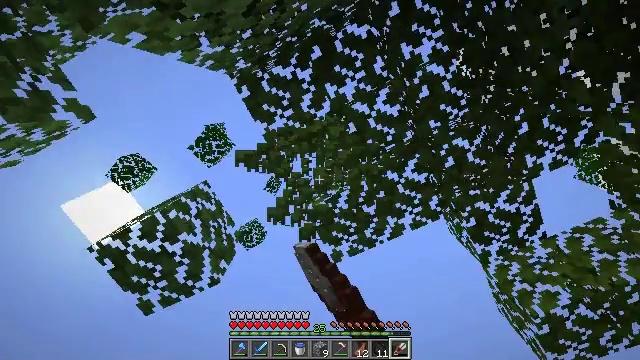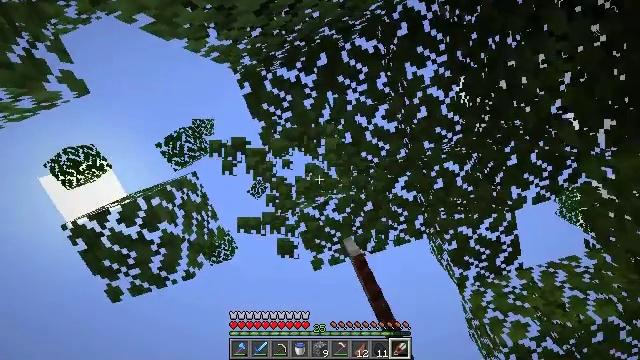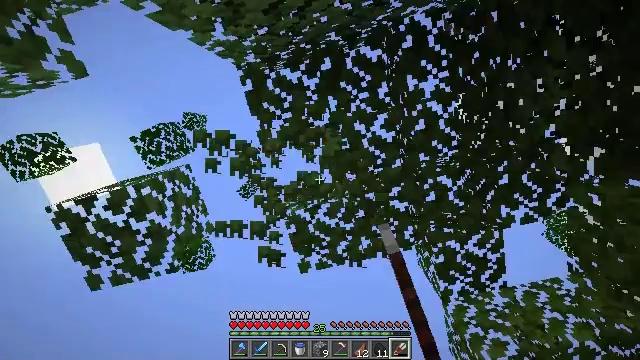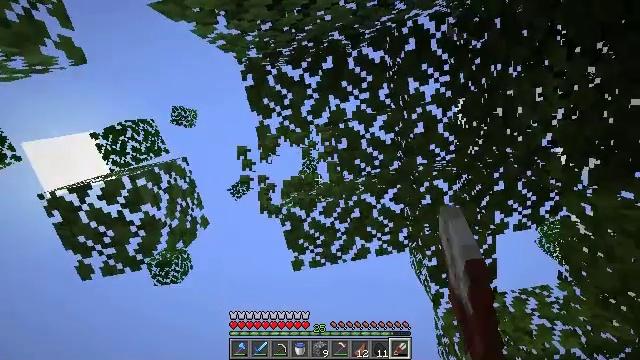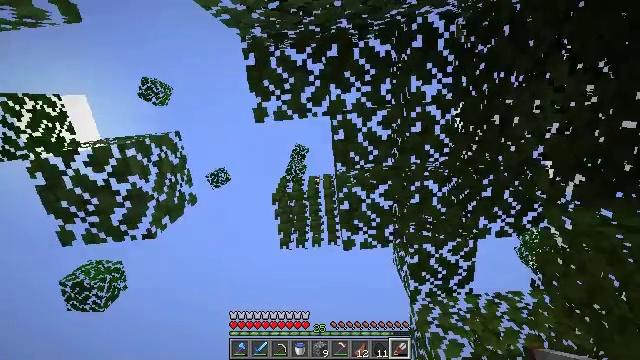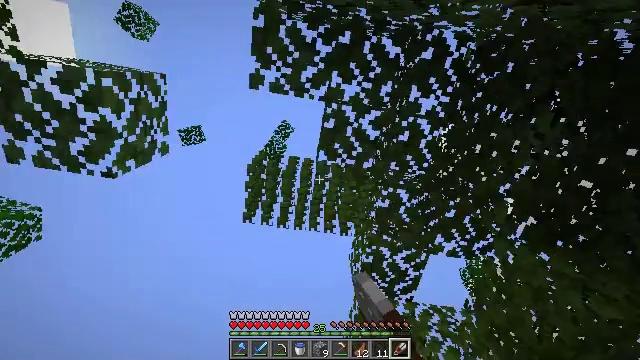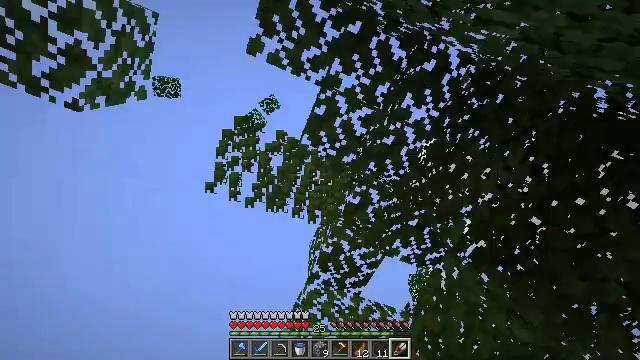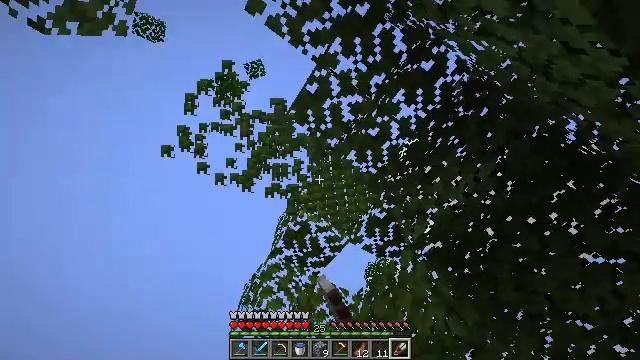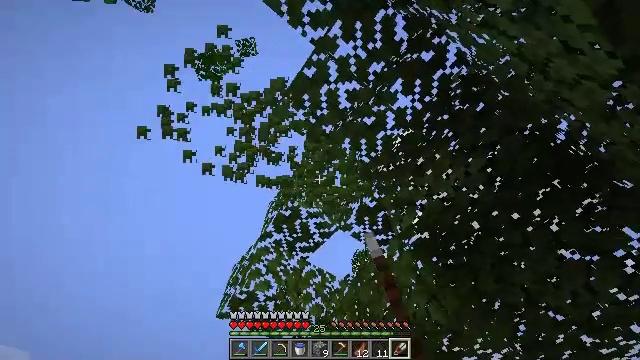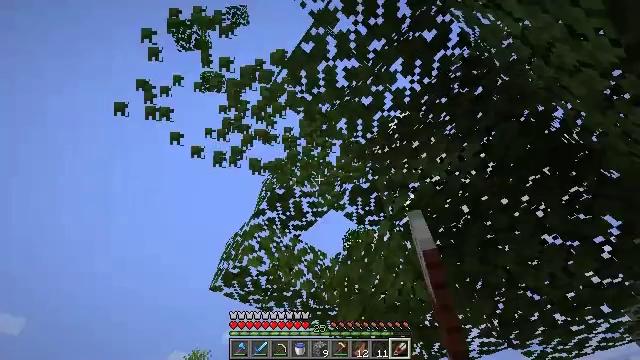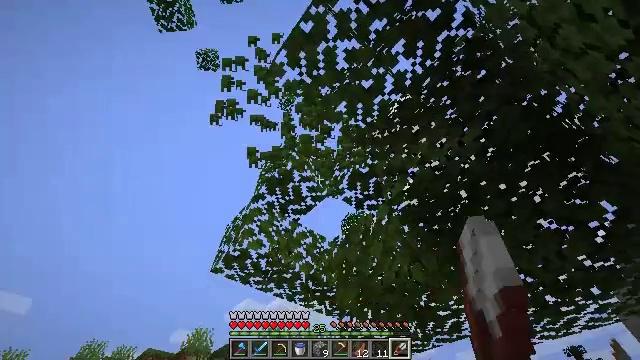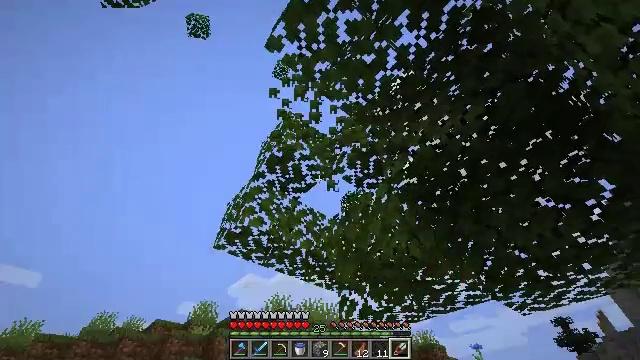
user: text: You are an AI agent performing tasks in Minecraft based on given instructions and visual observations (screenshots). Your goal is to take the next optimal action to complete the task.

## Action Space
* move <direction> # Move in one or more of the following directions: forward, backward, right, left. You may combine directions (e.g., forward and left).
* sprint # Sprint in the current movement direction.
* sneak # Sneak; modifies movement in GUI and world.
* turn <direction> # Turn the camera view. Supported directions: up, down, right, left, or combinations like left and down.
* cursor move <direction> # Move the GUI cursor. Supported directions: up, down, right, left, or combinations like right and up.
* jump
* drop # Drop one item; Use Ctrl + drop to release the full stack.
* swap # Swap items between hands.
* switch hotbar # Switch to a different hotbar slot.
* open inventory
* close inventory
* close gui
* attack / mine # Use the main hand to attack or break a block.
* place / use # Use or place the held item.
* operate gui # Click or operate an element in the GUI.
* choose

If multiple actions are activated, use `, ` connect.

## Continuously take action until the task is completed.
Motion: motion action
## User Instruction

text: Use shears to efficiently mine dark oak leaves.
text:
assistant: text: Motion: turn right and up, attack / mine
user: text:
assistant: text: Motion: turn right, attack / mine
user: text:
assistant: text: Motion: turn right, attack / mine
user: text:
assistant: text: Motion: turn right and down, attack / mine
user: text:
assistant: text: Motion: turn right and down, attack / mine
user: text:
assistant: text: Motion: turn right and down, attack / mine
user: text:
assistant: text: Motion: turn right and down, attack / mine
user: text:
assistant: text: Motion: turn right and down, attack / mine
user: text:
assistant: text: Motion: turn right and down, attack / mine
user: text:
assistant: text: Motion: turn down, attack / mine
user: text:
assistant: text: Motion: turn down, attack / mine
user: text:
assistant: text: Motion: attack / mine